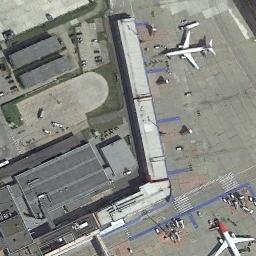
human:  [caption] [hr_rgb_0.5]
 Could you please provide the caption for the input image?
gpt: Two planes parked on the airport while a striped building beside .

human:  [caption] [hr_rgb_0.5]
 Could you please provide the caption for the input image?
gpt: There are many buildings next to the two planes, And many cars parked in the open space next to the buildings .

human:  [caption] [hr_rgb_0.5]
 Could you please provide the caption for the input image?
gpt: There are two planes in the photo, One of which has a red head .

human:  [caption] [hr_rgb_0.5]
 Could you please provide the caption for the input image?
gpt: Two planes are parked on the ground next to the buildings .

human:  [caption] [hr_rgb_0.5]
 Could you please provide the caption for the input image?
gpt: Two planes are in the parking lot next to the buildings .